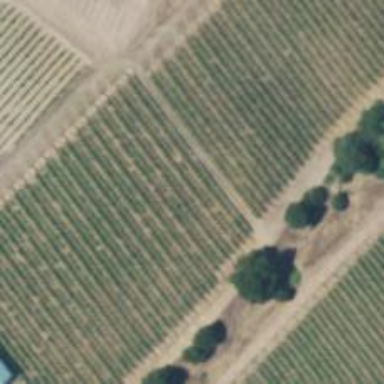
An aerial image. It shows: Vineyard growing grapes.